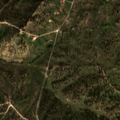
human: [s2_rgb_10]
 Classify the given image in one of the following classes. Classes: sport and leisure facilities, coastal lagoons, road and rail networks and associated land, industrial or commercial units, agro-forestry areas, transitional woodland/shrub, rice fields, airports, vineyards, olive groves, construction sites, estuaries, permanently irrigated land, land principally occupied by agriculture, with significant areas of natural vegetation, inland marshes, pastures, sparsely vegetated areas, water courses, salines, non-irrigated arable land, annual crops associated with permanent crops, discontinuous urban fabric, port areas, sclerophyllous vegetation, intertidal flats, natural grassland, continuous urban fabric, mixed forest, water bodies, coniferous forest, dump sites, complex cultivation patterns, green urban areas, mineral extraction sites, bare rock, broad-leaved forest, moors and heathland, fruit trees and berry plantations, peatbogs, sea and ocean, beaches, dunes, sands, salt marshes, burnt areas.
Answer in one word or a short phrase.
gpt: pastures, agro-forestry areas, broad-leaved forest